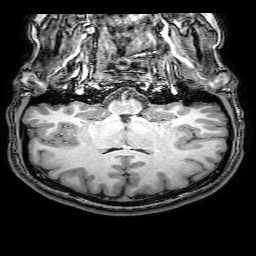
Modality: T1w
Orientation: sagittal
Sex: female
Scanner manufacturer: philips
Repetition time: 0.008164 s
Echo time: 0.00374 s